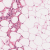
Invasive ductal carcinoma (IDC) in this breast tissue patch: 0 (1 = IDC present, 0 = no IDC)